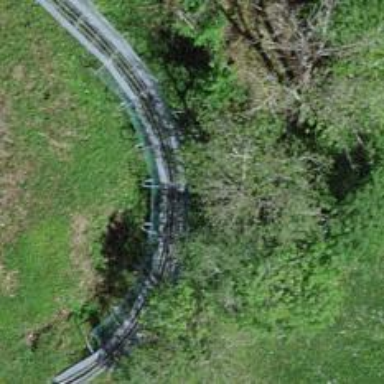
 popular attraction with summer toboggan."